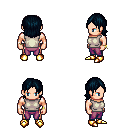
a pixel art fantasy rpg character, male body template, human, light skin, white sleeveless shirt, magenta pants, raven long bangs hairstyle, bracelets, gold boots, four views (front, back, left, right), 2x2 character sprite sheet, small pixel art, hard edges, no anti-aliasing